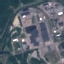
Land use / land cover: Industrial